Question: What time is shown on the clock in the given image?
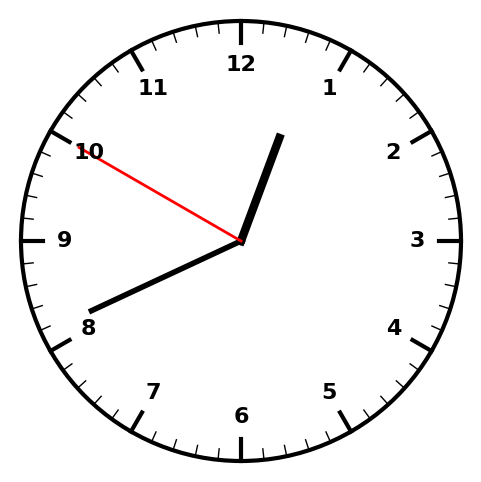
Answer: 12:40:50